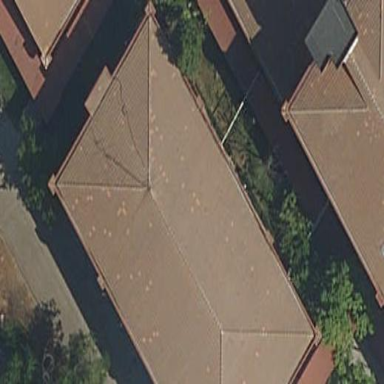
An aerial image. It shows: View of roof of building.